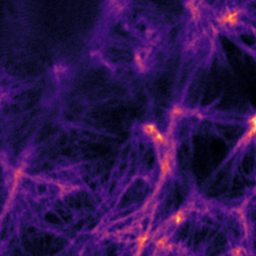
Label: Super-resolution F-actin image